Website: home-depot
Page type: order-tracking
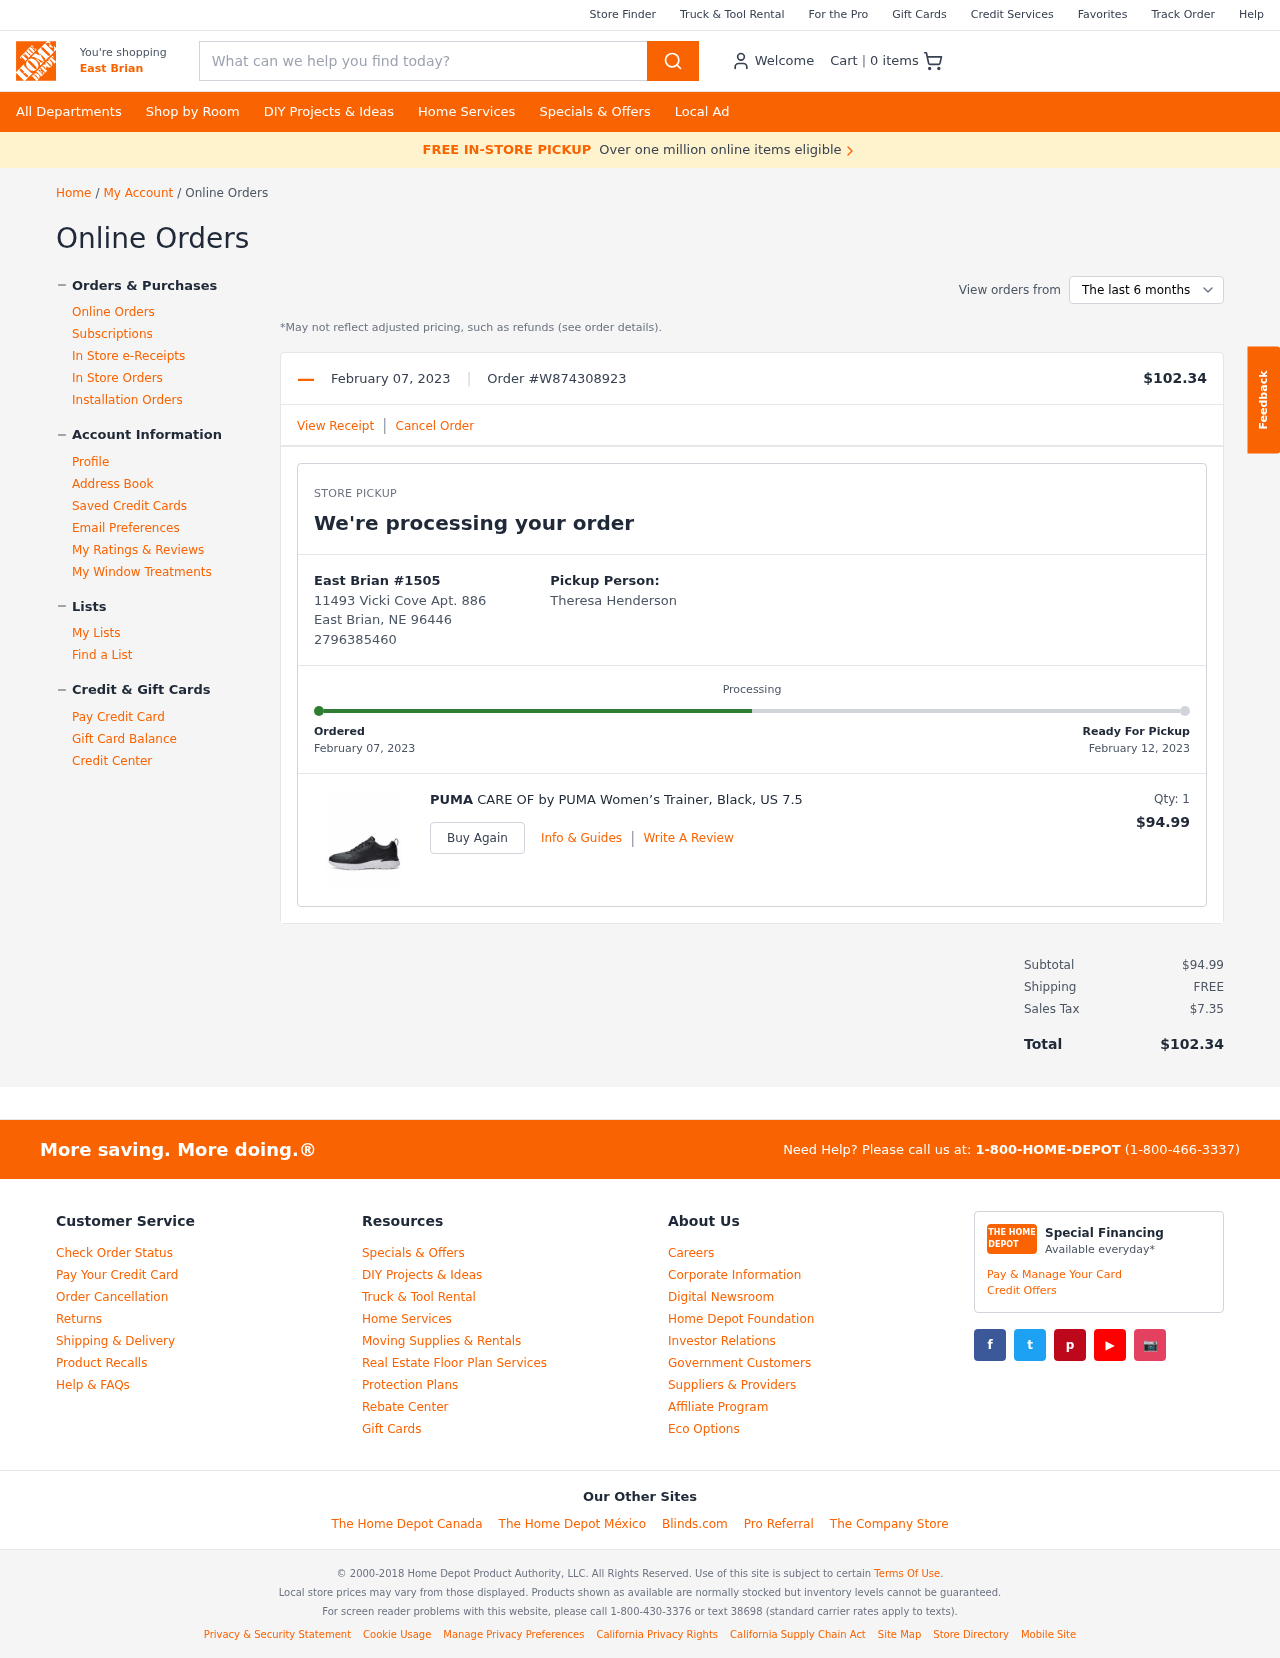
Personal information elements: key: PII_CITY
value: East Brian
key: PII_FULLNAME
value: Theresa Henderson
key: PII_LOCATION1_CITY
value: East Brian
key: PII_LOCATION1_STREET
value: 11493 Vicki Cove Apt. 886
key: PII_LOCATION1_CITY_STATE_ZIP
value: East Brian, NE 96446
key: PII_PHONE
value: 2796385460
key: PII_PHONE_LINE
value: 5460
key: PII_PHONE_SUFFIX
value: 5460
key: PII_PHONE2
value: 2796385460
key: PII_PHONE3
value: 2796385460
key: PII_PHONE_NUMERIC
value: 2796385460
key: PII_PHONE_LINE_NUMERIC
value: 5460
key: PII_PHONE_SUFFIX_NUMERIC
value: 5460
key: PII_PHONE2_NUMERIC
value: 2796385460
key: PII_PHONE3_NUMERIC
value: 2796385460
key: PII_PHONE_DIGITS
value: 2796385460
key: PII_PHONE_LAST4
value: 5460
Product elements: key: PRODUCT1_BRAND
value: PUMA
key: PRODUCT1_NAME
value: CARE OF by PUMA Women’s Trainer, Black, US 7.5
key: PRODUCT1_PRICE
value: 94.99
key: PRODUCT1_QUANTITY
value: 1
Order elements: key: ORDER_NUM_ITEMS
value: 0
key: ORDER_DATE
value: February 07, 2023
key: ORDER_ID
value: W874308923
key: ORDER_TOTAL
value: $102.34
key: ORDER_DATE2
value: February 07, 2023
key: ORDER_DELIVERY_DATE
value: February 12, 2023
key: ORDER_SUBTOTAL
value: $94.99
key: ORDER_SHIPPING_COST
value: FREE
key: ORDER_TAX
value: $7.35
Search elements: key: HEADER_SEARCH
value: What can we help you find today?